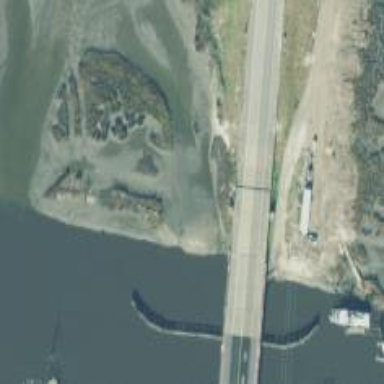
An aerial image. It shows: Movable bridge on secondary road.